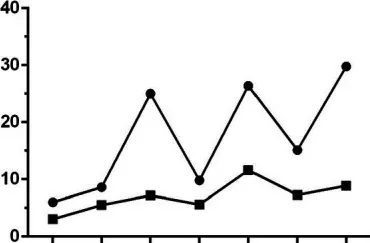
The patient's plasma ACTH and cortisol levels were monitored from initial diagnosis of adrenal insufficiency (6 months after cerebellar ICH) to his discharge (12th month). ACTH: adrenocorticotropic hormone; reference range: 10-60 pg/mL; cortisol: 5-25 mug/dL.
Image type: pathology (masson_trichrome)